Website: bh-photo
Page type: billing-address
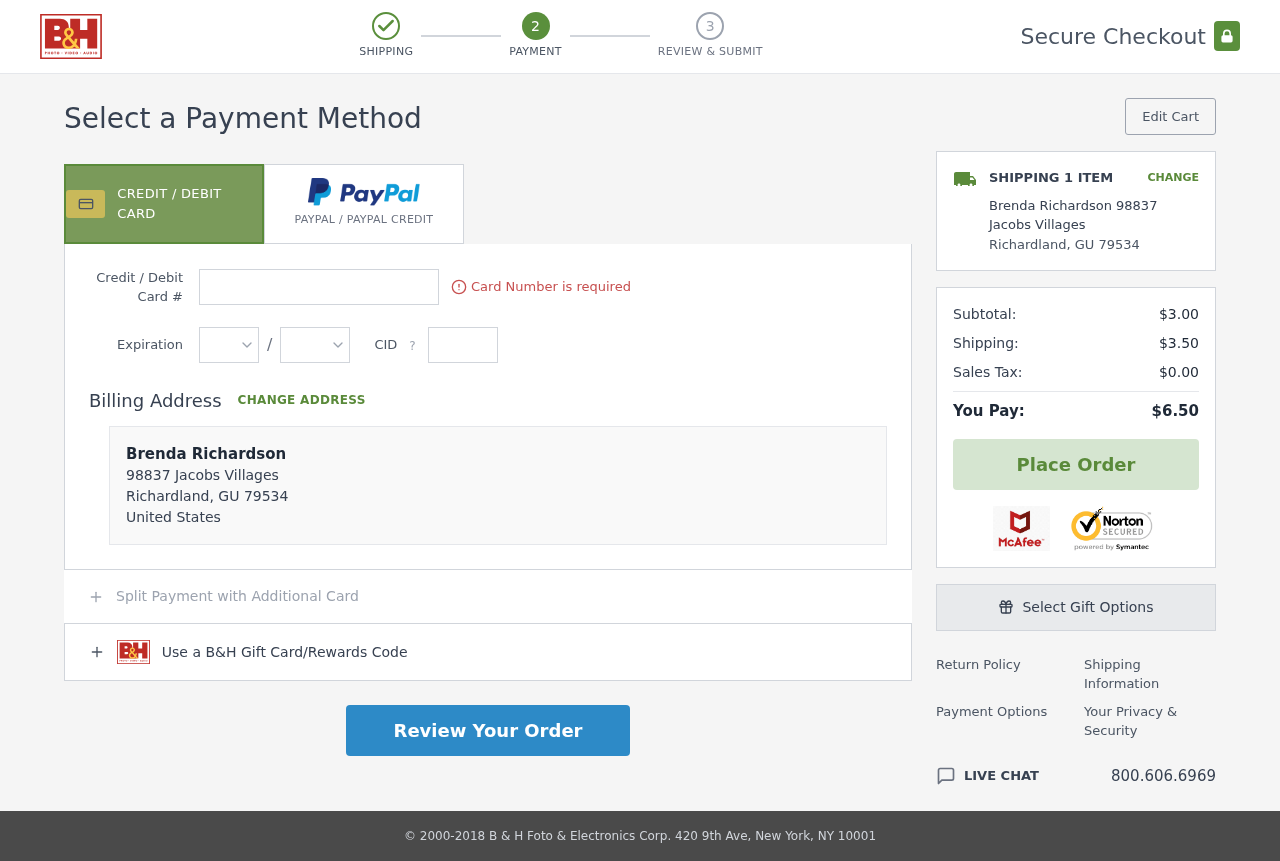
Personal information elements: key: PII_CARD_CVV
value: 698
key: PII_CARD_EXPIRY_MONTH
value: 08
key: PII_CARD_EXPIRY_YEAR
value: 30
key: PII_CARD_NUMBER
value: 6011 7550 7181 6626
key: PII_CITY
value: Richardland
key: PII_COUNTRY
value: United States
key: PII_FULLNAME
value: Brenda Richardson
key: PII_FULLNAME2
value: Brenda Richardson
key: PII_POSTCODE
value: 79534
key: PII_STATE_ABBR
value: GU
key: PII_STREET
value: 98837 Jacobs Villages
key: PII_STATE
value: GU
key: PII_POSTCODE_FULL
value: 79534
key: PII_POSTCODE_NUMERIC
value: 79534
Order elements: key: ORDER_NUM_ITEMS
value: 1
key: ORDER_SUBTOTAL
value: $3.00
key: ORDER_SHIPPING_COST
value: $3.50
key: ORDER_TAX
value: $0.00
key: ORDER_TOTAL
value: $6.50